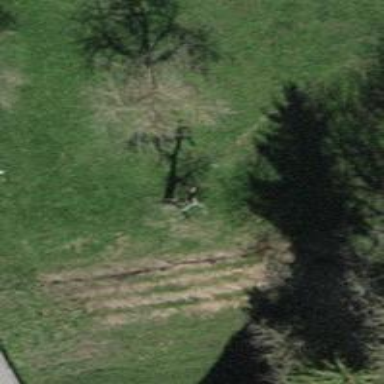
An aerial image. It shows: Single tag "natural: tree."